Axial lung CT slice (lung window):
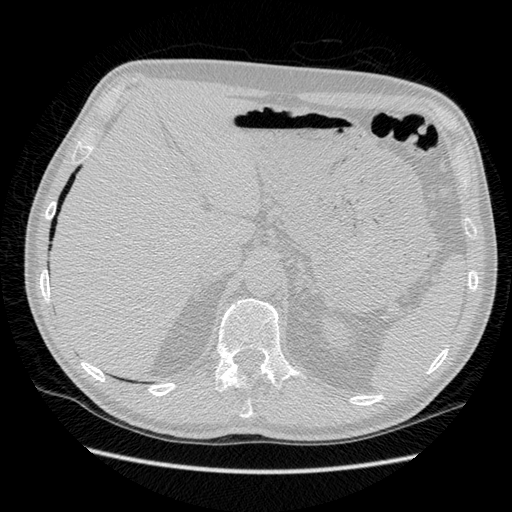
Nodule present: no